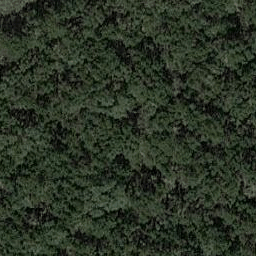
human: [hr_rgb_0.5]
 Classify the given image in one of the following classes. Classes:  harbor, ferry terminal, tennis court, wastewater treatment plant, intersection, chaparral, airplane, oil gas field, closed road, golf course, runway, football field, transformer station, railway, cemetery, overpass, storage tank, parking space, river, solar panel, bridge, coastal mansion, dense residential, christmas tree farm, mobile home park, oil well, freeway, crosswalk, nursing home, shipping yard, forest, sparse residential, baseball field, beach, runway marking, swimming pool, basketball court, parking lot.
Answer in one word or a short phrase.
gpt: forest